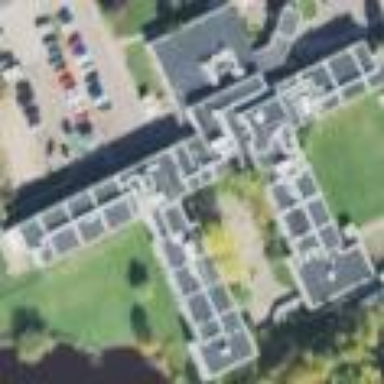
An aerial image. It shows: Nursing home building.